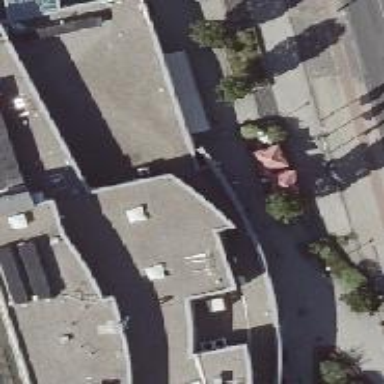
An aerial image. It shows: Greengrocer shop.